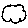
Label: cloud